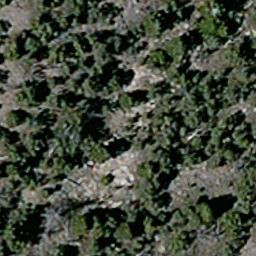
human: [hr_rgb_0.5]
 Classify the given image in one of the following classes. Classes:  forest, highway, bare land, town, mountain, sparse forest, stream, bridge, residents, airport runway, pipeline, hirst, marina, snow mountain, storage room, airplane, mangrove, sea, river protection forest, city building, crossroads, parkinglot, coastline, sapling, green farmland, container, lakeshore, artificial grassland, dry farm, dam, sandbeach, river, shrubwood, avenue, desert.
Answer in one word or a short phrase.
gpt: sparse forest